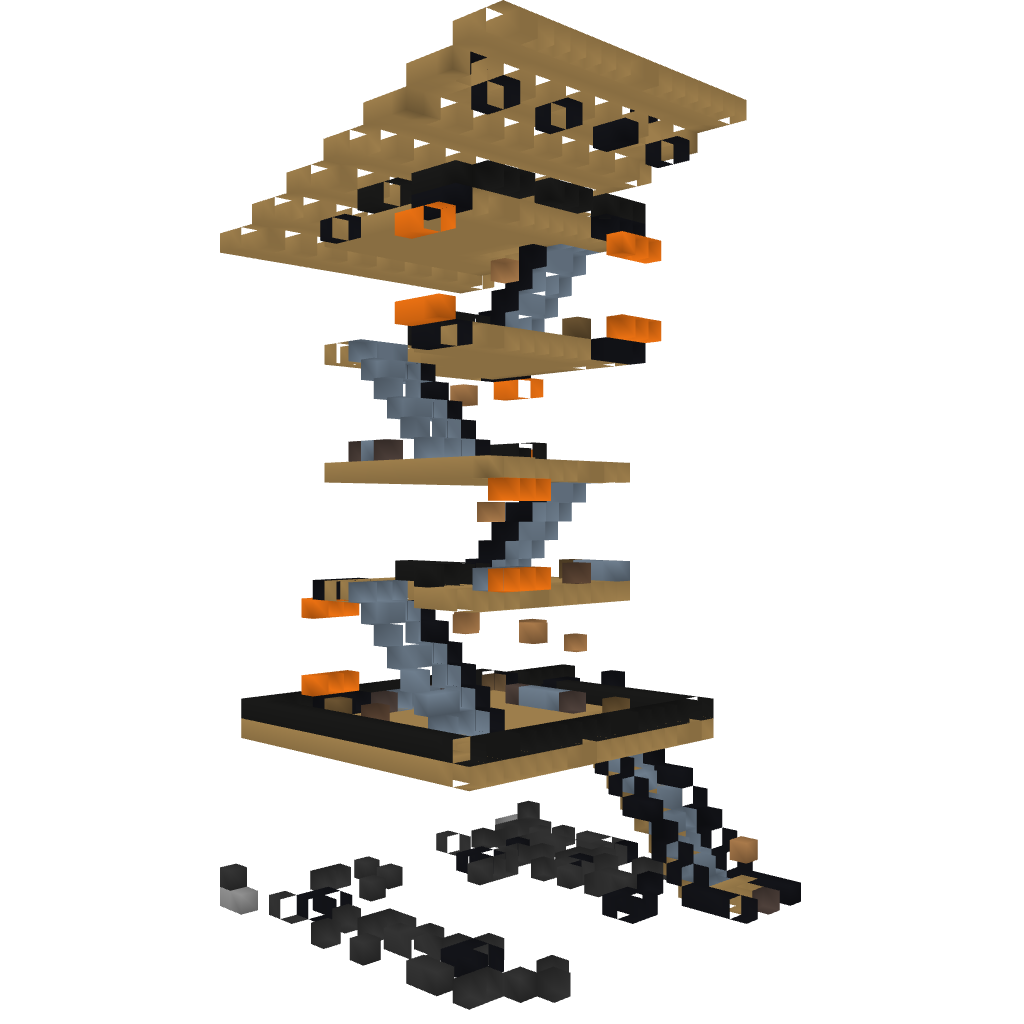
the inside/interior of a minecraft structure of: High Stand Modern House